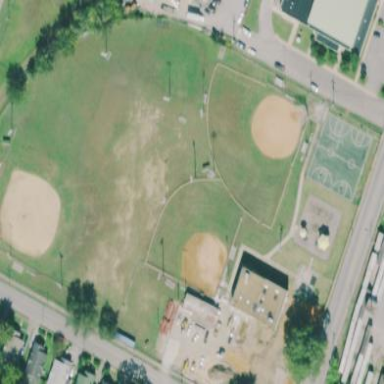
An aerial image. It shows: Baseball pitch for leisure land activities.